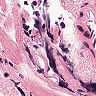
Metastatic tissue present: no